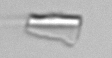
Label: detritus_transparent